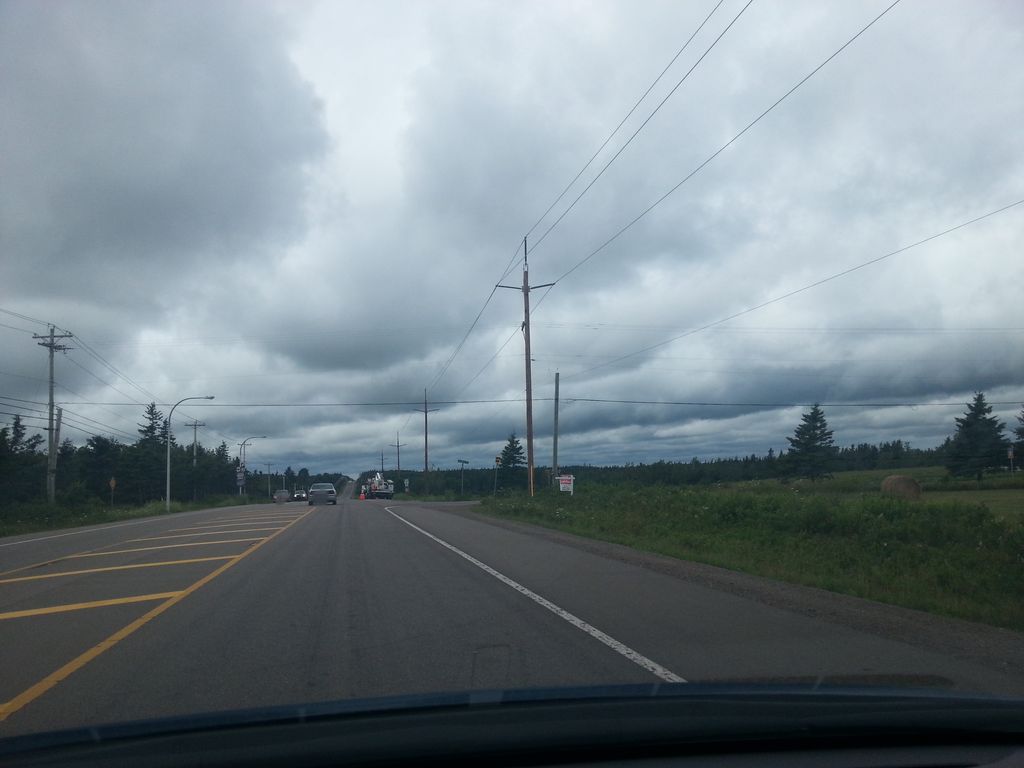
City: charlottetown